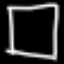
Label: square